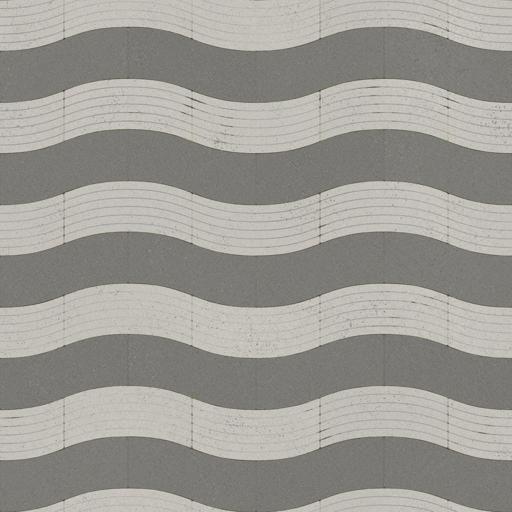
Tags: grey paving stones tiled tiles waves